Question: In one of my projects monitored by git, I git cloned another repo from Github. Now I noticed that in the software 'Github for Mac', there are changes about 'Subproject commit'. Somehow git is referring to the cloned directory as a file with 2 lines?

Trying to commit the changes will throw me the error
'''
# On branch master
# Changes not staged for commit:
# (use "git add <file>..." to update what will be committed)
# (use "git checkout -- <file>..." to discard changes in working directory)
# (commit or discard the untracked or modified content in submodules)
#
# modified: packages/meteor-meteor (untracked content)
#
no changes added to commit (use "git add" and/or "git commit -a")
(1)
'''
Doing 'git add .' still gives me the same error when doing a commit. What is happening here? I do not need to track/commit/push any changes on the cloned repo, just need to pull new updates when available.
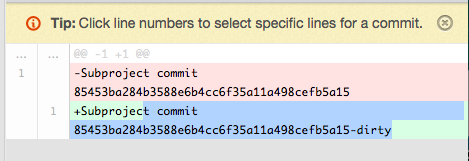
Answer: > Somehow git is referring to the cloned directory as a file with 2 lines?
It is called a <URL>.
you can see it declare in your '.gitmodules' file.
If you change anything within 'packages/meteor-meteor', the status of the parent repo (which contain that submodule) will reflect the "dirty" (modified) state of that submodule.
What you see is the SHA1 registered as a <URL> of the parent repo.